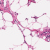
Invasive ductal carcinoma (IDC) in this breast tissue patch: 0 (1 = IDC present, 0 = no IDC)